Question: I am making a crawler to fetch data from pakwheels.com, I was able to fetch data from this website from this code
'''
<?php
for ($y = 1; $y <= 5; $y++) {
$pakwheels = file_get_contents('http://www.pakwheels.com/used-cars/search/-/?page=' . $y . '');
$file2 = 'pakwheels.txt';
file_put_contents($file2 , $pakwheels, FILE_APPEND);
}
?>
'''
But requirement changed and now I want to first get the contents from
<URL> and retrieve the second ad and so on.
I am also doing ajax a.clicked function but i am not able to achieve the result.
If you want more information on this. I will provide those as well.

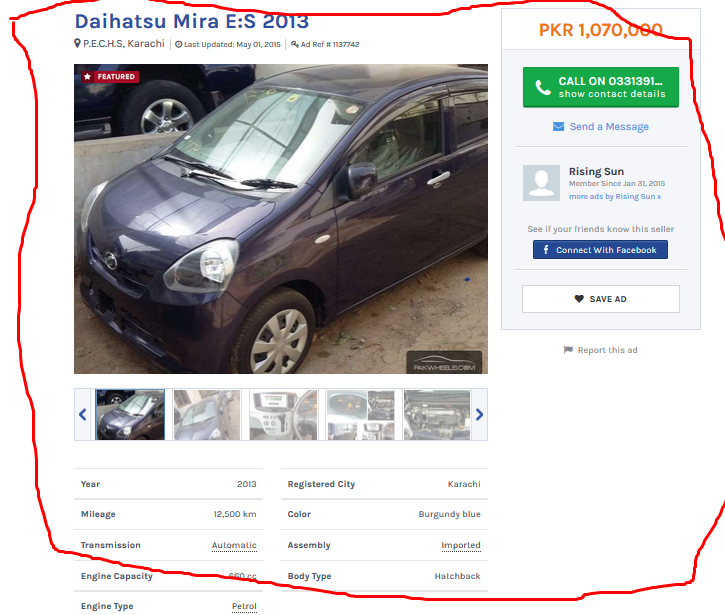
Answer: Use <URL> for this:
'''
libxml_use_internal_errors(true);
for ($y = 1; $y <= 5; $y++) {
$ch = curl_init();
curl_setopt($ch, CURLOPT_RETURNTRANSFER, true);
curl_setopt($ch, CURLOPT_URL, 'http://www.pakwheels.com/used-cars/search/-/?page=' . $y);
$searchResults = curl_exec($ch);
// save $searchResults here to a file or use DOMDocument to filter what you need
$doc = new DOMDocument();
$doc->loadHTML($searchResults);
$links = $doc->getElementsByTagName('a');
foreach($links as $link) {
if($link->getAttribute('class') === 'car-name') {
curl_setopt($ch, CURLOPT_URL, 'http://www.pakwheels.com' . $link->getAttribute('href'));
$details = curl_exec($ch);
// save $details here to a file or use DOMDocument to filter what you need
}
}
curl_close($ch);
}
'''
If you need further explanations on this, feel free to ask ;-)